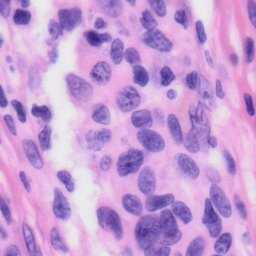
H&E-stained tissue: Skin